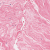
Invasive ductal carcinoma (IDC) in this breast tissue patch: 0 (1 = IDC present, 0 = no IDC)